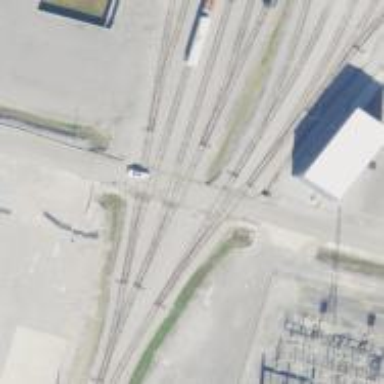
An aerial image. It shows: Level crossing along the railway.